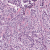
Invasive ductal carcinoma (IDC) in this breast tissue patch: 1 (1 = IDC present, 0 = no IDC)